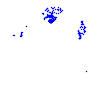
Particle: electron